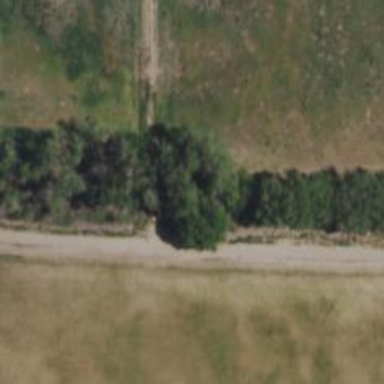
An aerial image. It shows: Track road next to man-made cutline.